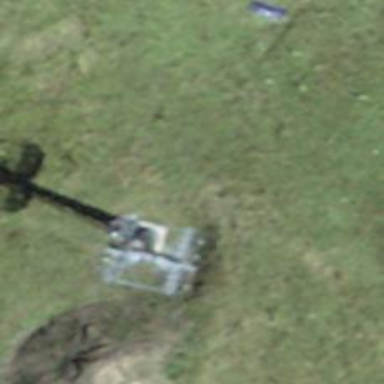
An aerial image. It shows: Pylon for aerialway.